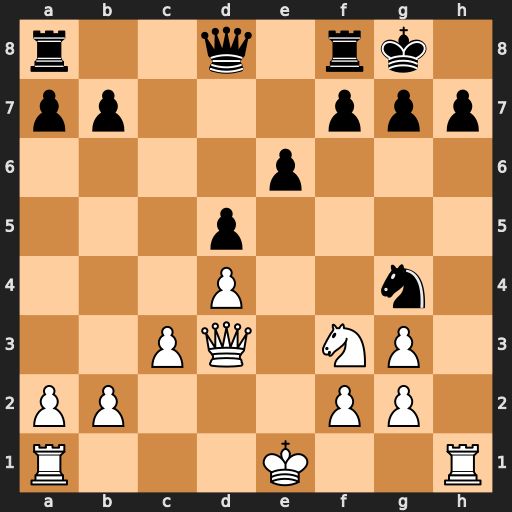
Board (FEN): r2q1rk1/pp3ppp/4p3/3p4/3P2n1/2PQ1NP1/PP3PP1/R3K2R
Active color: w
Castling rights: KQ
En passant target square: -
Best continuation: Qxh7#